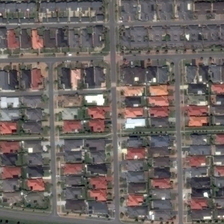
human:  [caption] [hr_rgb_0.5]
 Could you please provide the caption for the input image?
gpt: many buildings and some green trees are in a dense residential area .

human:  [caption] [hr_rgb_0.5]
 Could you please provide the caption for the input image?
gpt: the residential buildings on both sides of the road are neatly arranged .

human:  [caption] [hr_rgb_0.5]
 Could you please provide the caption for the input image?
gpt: residential buildings are neatly arranged in different colors .

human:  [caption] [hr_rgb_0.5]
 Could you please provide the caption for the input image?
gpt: many buildings and some green trees are in a dense residential area .

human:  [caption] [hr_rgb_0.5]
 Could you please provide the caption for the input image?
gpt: the residential buildings on both sides of the road are neatly arranged .